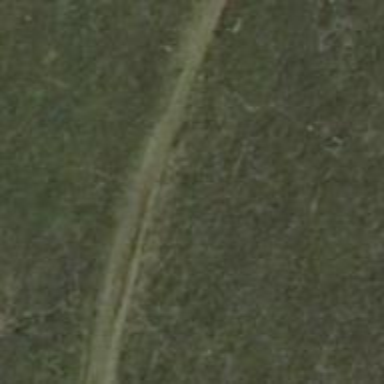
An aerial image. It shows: Grassy path.